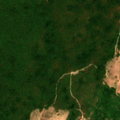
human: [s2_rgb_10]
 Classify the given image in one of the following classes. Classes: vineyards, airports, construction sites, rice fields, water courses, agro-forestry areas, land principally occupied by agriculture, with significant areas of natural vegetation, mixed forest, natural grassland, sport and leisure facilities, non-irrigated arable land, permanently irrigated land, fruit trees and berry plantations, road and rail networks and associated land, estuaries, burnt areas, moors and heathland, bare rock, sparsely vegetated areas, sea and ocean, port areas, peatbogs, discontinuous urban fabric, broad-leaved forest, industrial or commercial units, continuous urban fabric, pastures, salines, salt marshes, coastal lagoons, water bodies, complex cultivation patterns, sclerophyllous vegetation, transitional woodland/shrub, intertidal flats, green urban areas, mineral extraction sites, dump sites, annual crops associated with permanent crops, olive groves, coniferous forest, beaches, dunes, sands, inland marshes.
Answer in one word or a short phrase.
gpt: complex cultivation patterns, broad-leaved forest, transitional woodland/shrub